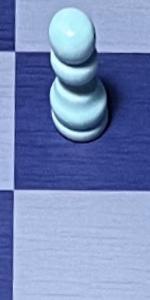
Label: Empty